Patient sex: M
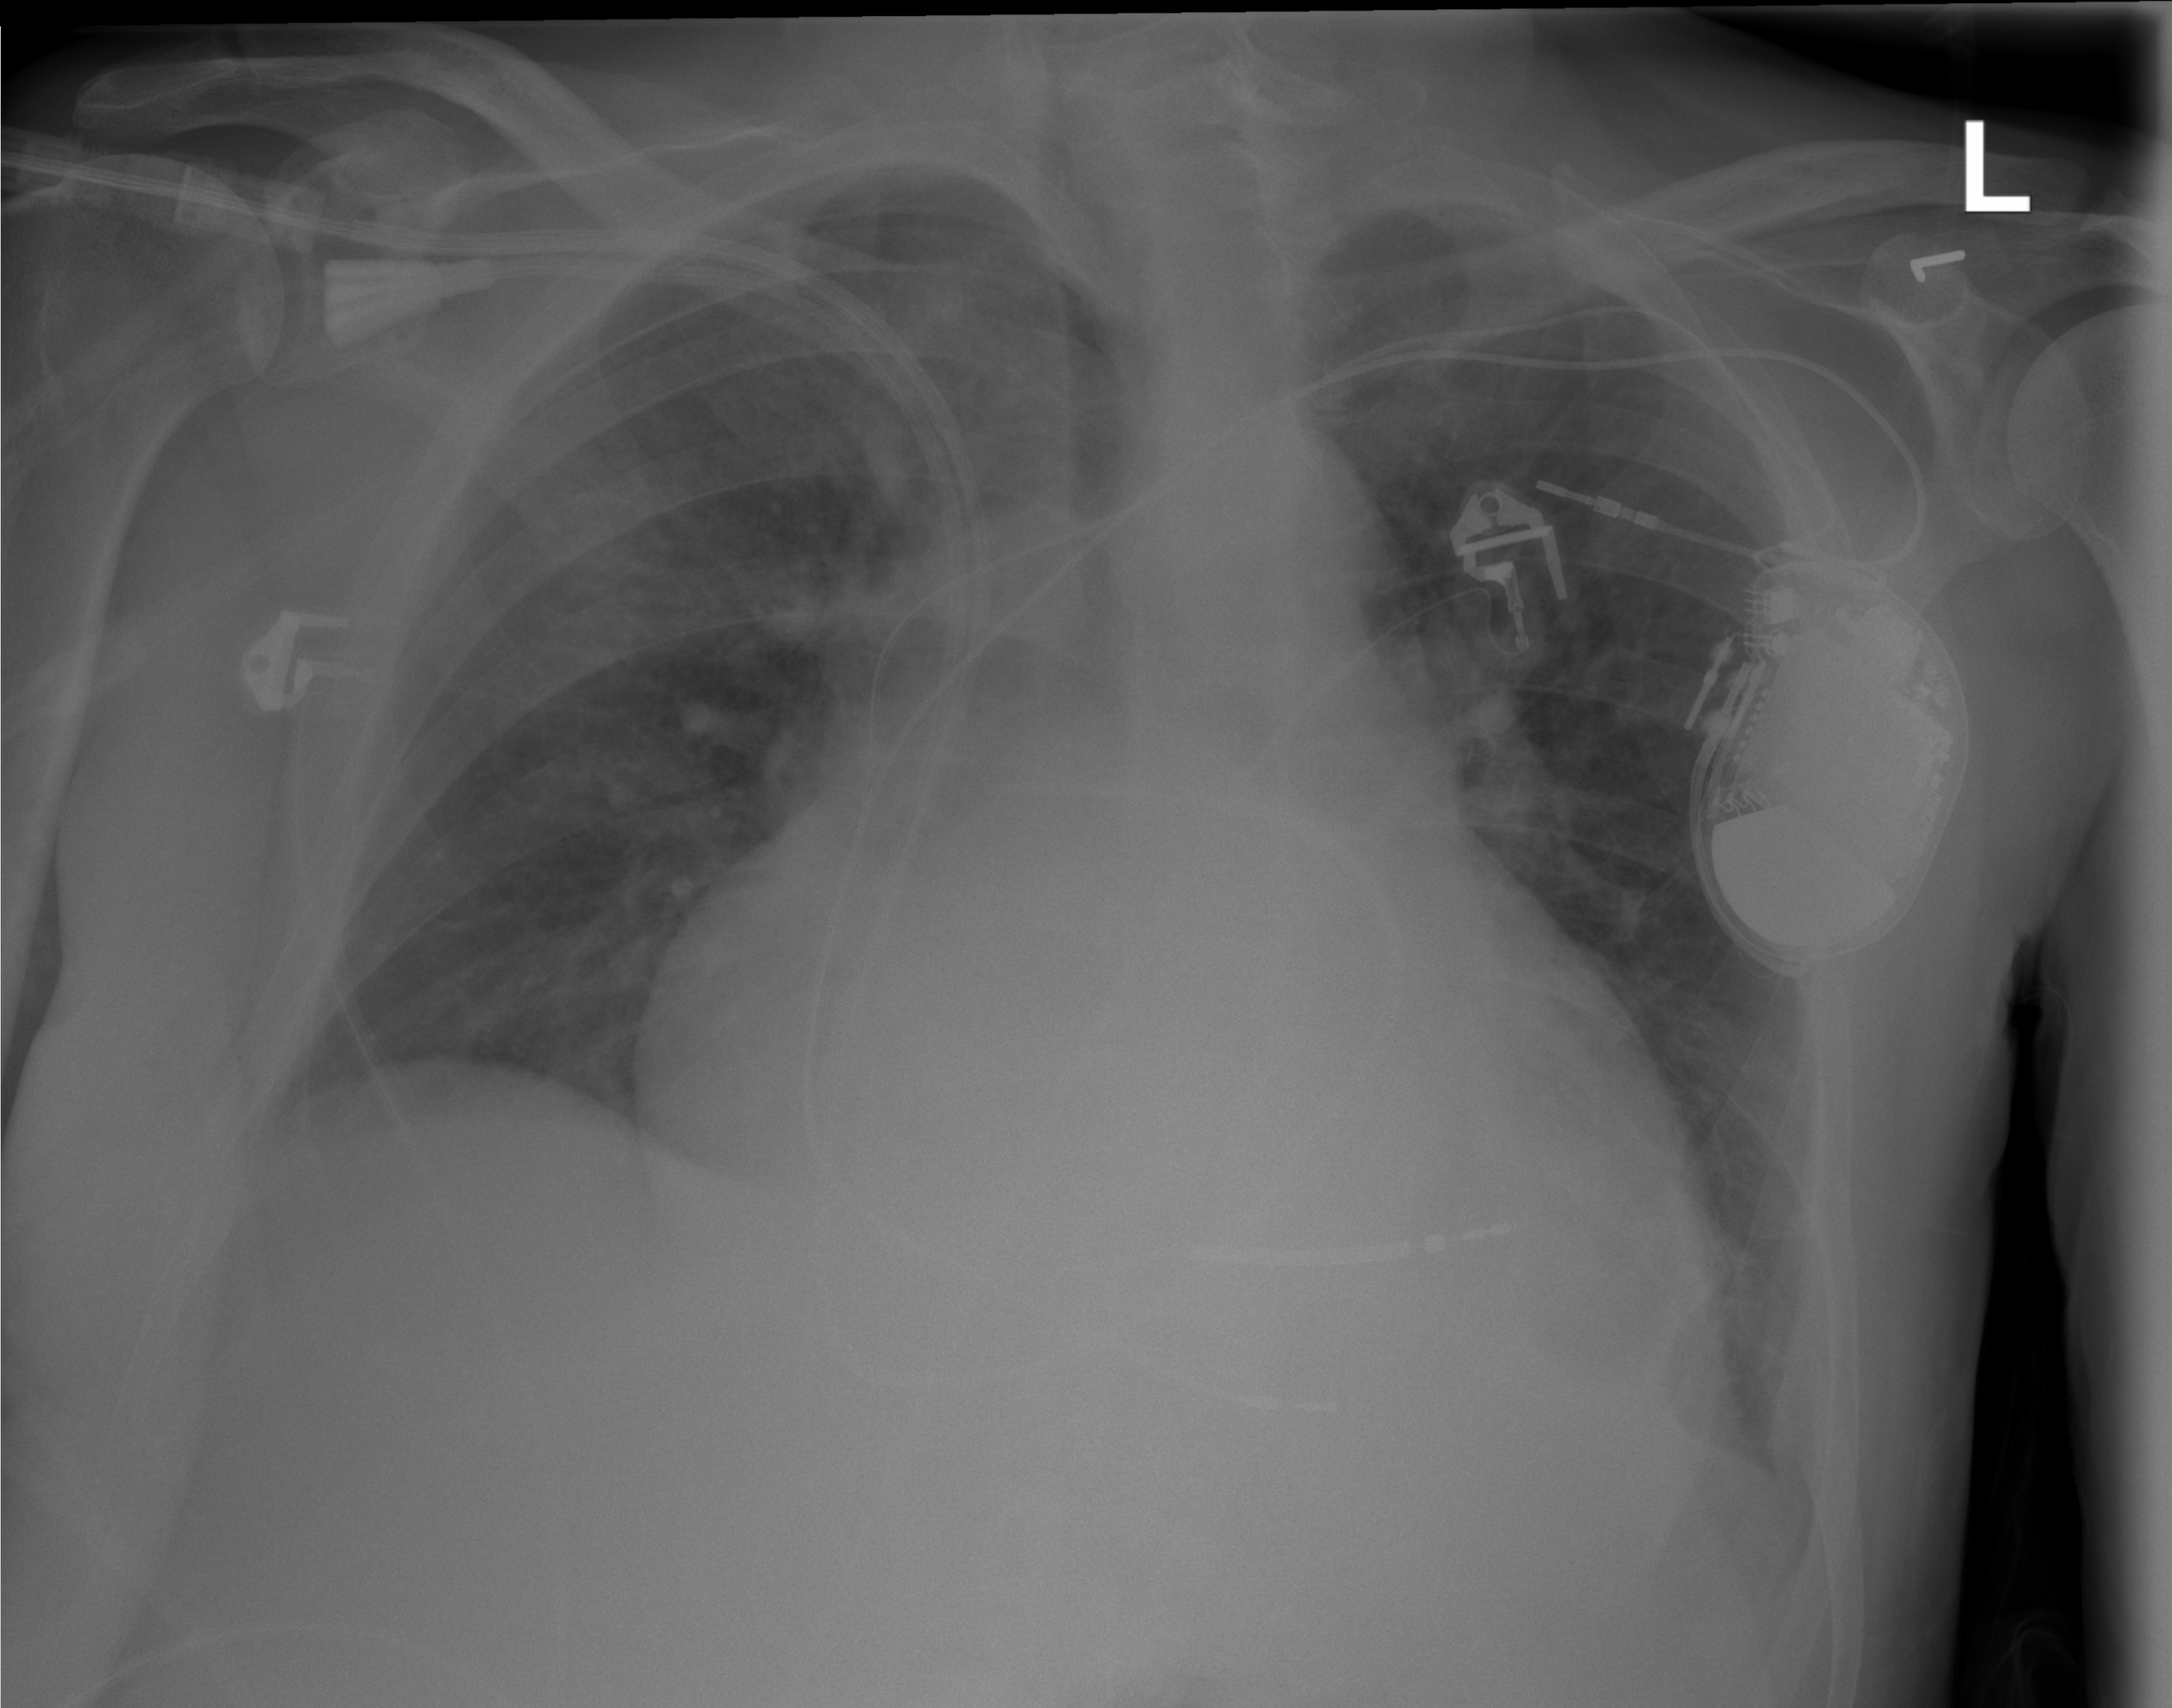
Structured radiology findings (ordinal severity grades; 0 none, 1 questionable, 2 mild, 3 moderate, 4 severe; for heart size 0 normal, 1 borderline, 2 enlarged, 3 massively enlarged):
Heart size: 3
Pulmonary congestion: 0
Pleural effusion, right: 0
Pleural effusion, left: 0
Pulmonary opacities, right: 2
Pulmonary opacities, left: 2
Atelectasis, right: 0
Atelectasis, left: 0